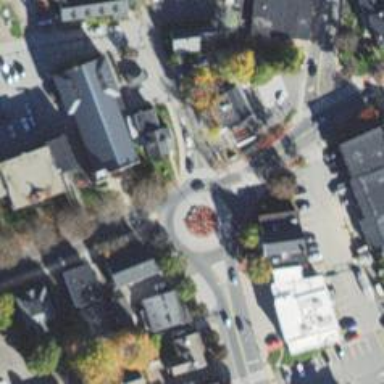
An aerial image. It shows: Tertiary road made of asphalt leading to roundabout junction.